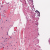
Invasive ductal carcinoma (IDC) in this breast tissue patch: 0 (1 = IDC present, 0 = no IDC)